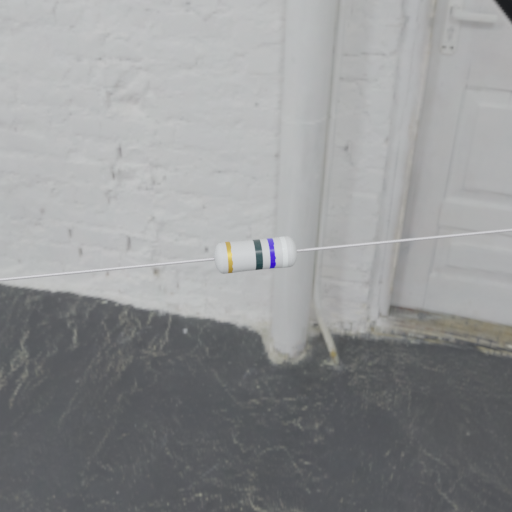
Resistor colour bands (in order): gold, black, blue, white